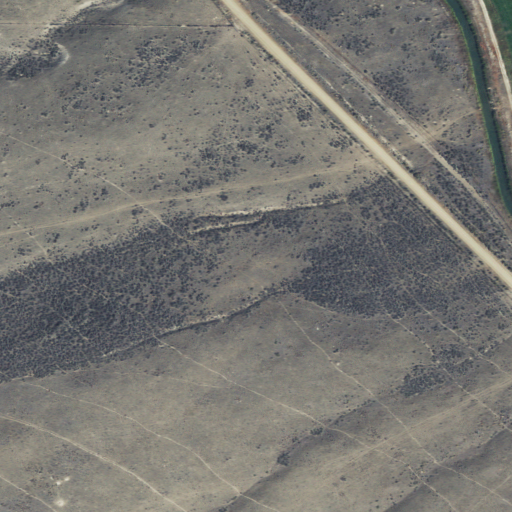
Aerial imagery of valley in Montana named Wilcox Canyon containing grassland, shrub, and open development